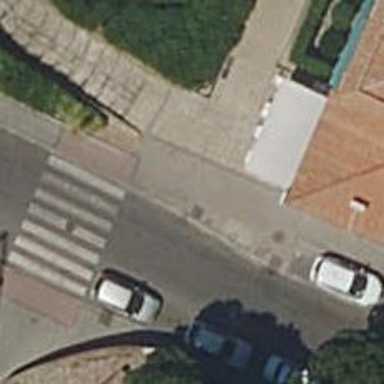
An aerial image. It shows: Footway made of paving stones.